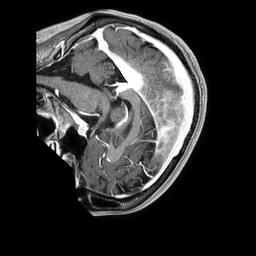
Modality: T1w
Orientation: sagittal
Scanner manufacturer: philips
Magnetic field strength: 1.5 T
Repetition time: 0.007462 s
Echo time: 0.003388 s